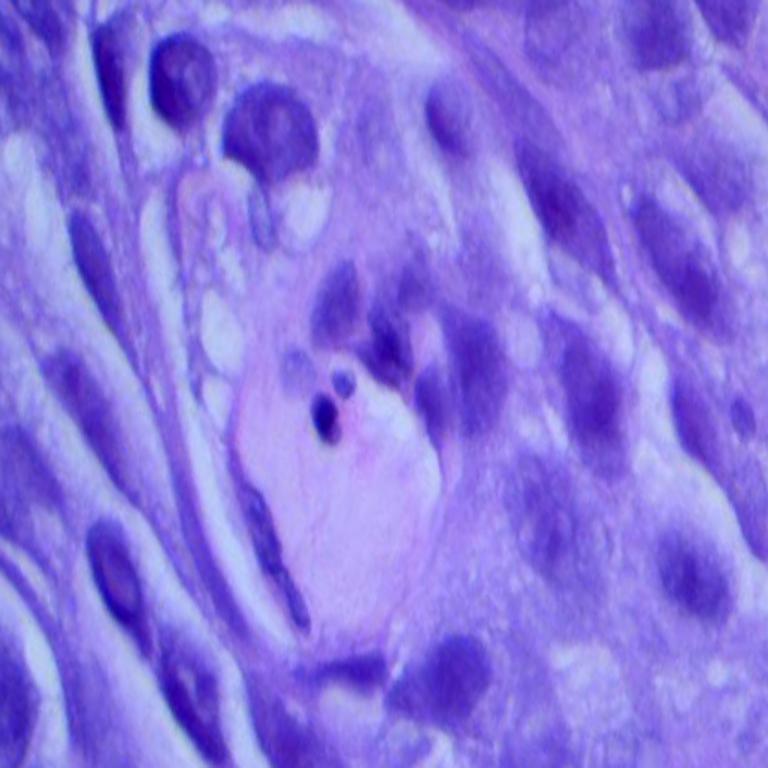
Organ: lung
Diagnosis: squamous carcinomas